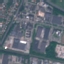
Land use / land cover class: Industrial